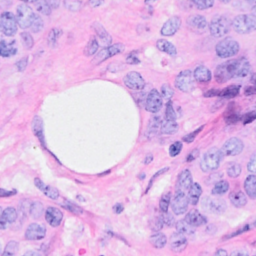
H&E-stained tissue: Breast